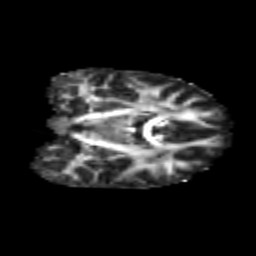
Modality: FA
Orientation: coronal
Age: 31
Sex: female
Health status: healthy